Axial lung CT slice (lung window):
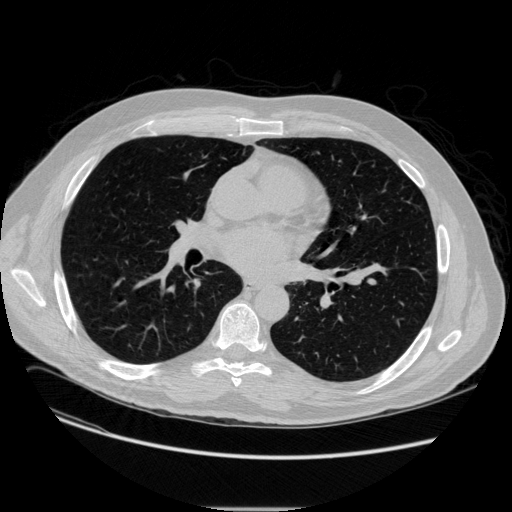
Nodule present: no